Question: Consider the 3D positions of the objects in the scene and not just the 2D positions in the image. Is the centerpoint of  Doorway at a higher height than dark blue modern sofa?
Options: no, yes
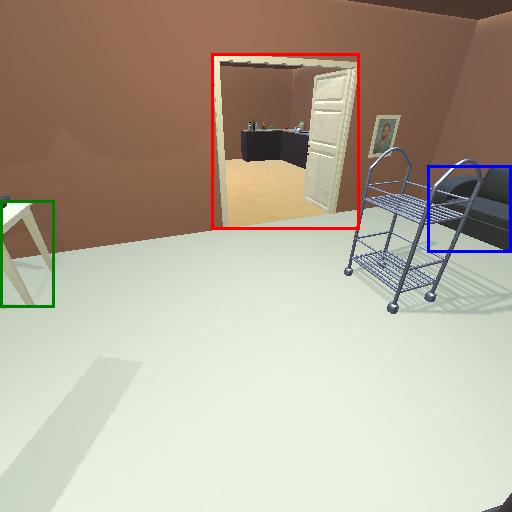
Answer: no